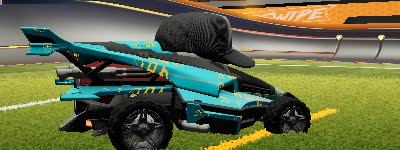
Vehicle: aftershock